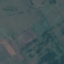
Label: Pasture